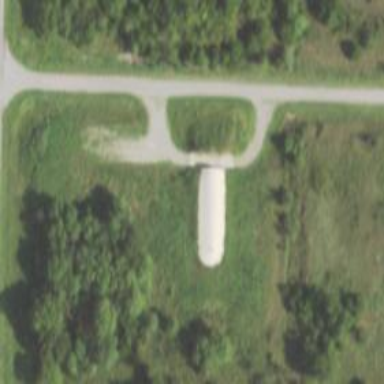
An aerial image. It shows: Military bunker.